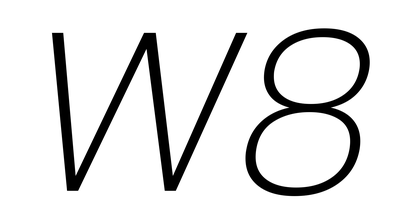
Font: Poppins-ExtraLightItalic